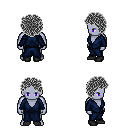
a pixel art fantasy rpg character, male body template, dark elf, purple skin, blue robe, metal pants, gray curly afro hairstyle, black shoes, four views (front, back, left, right), 2x2 character sprite sheet, small pixel art, hard edges, no anti-aliasing